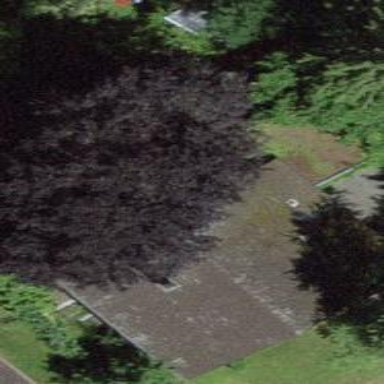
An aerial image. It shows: Gabled building with roof made of roof tiles. The roof is oriented across the building.